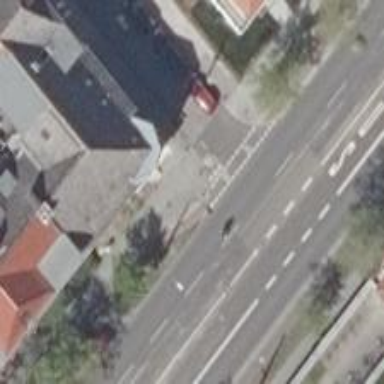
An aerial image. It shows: Cycleway road with separate sidewalk.